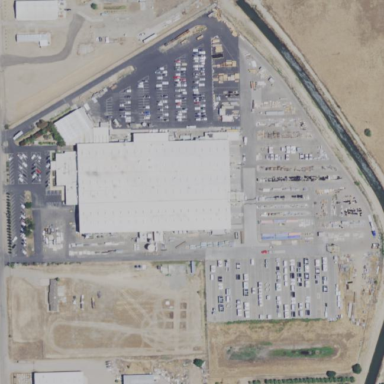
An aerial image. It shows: Industrial area.